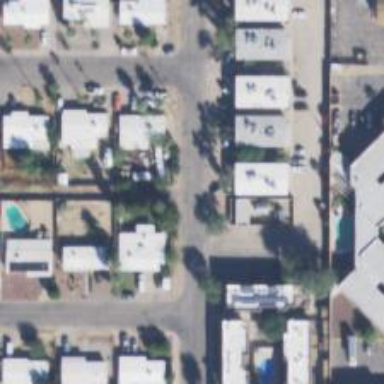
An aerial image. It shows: Alleyway designated as service road.